Interaction volume radius: 10 \u00c5
Interaction volume height: 10 \u00c5
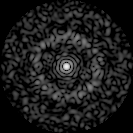
Disorder parameter: 0.8605